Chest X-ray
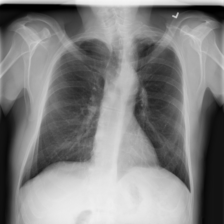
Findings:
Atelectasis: negative
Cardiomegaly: negative
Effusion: negative
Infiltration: positive
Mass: negative
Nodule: positive
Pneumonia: negative
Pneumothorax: negative
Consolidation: negative
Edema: negative
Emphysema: negative
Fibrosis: negative
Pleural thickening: positive
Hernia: negative